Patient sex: F
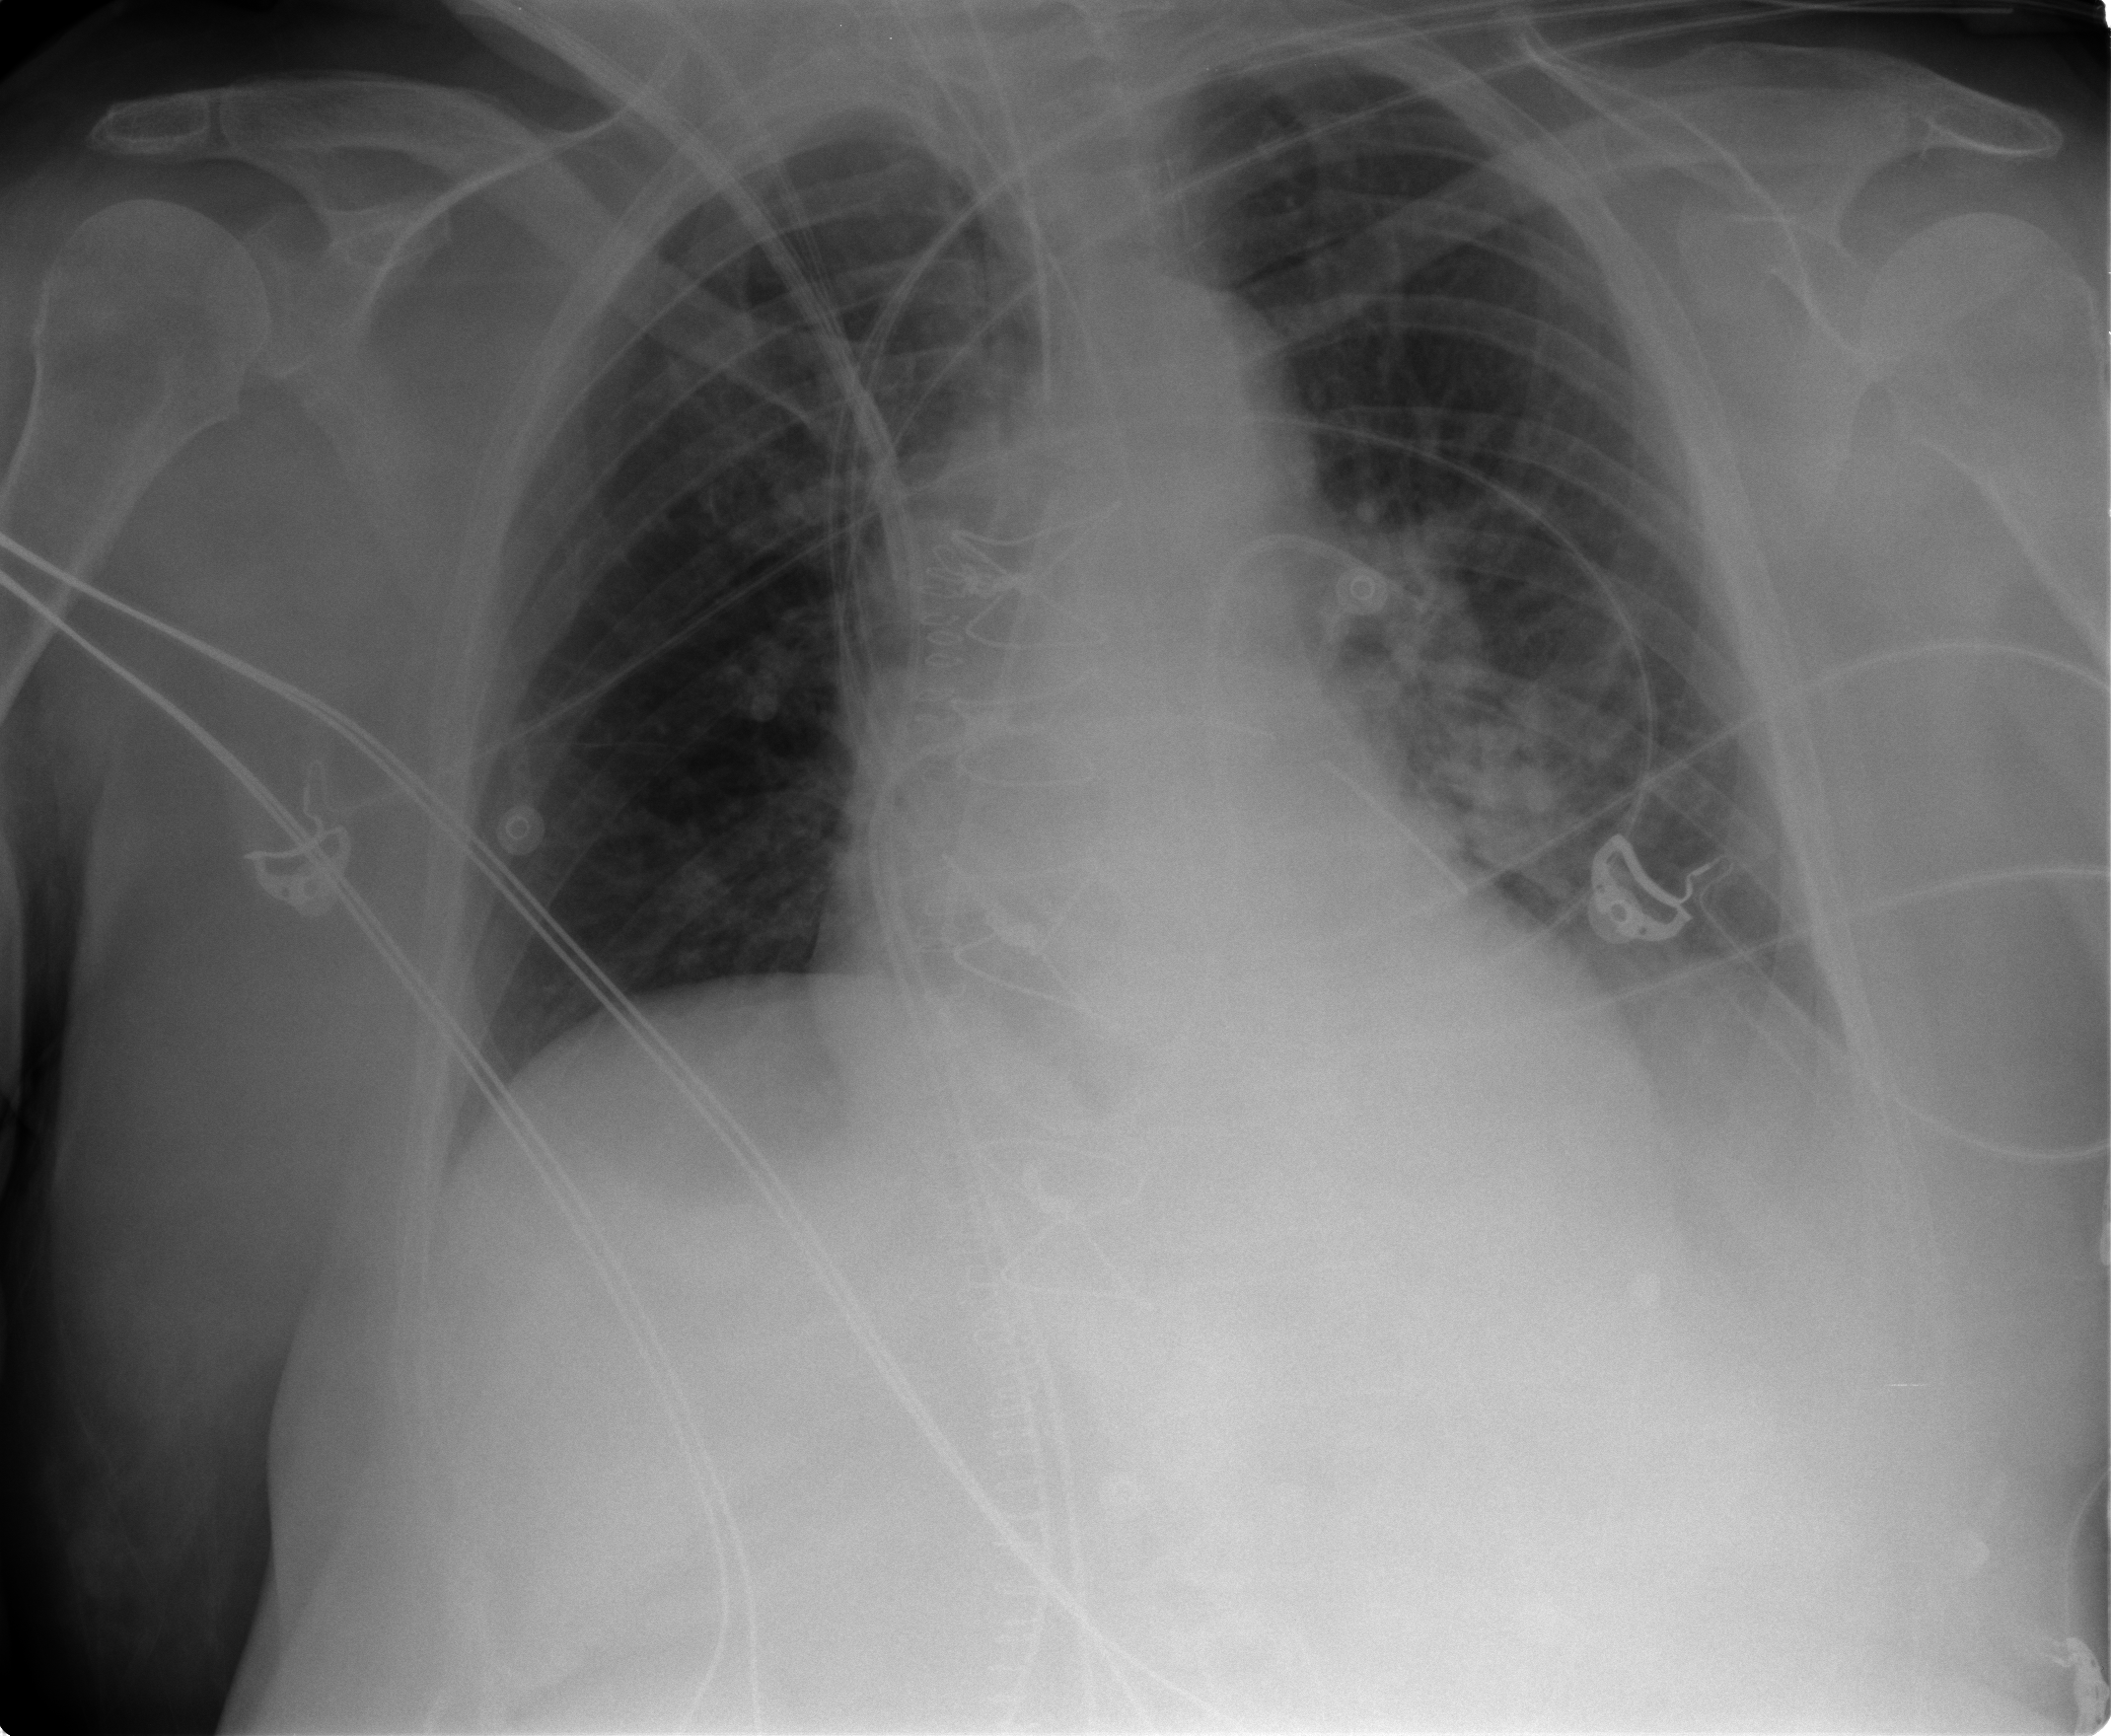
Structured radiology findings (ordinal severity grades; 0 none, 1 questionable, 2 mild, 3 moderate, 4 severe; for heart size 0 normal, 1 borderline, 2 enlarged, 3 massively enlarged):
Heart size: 0
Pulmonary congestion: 1
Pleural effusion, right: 0
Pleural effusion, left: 0
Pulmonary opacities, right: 0
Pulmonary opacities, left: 1
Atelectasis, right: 0
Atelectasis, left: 2